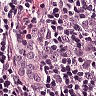
Metastatic tissue present: yes